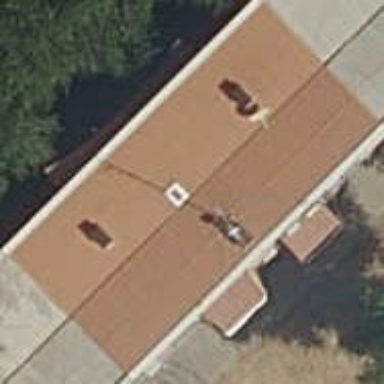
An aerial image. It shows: Hipped-roof building with apartments.